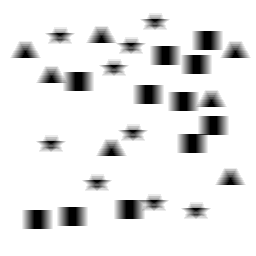
Squares: 11
Triangles: 7
Stars: 9
Total shapes: 27